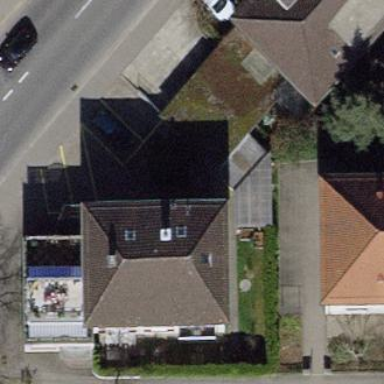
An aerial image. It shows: Garage.